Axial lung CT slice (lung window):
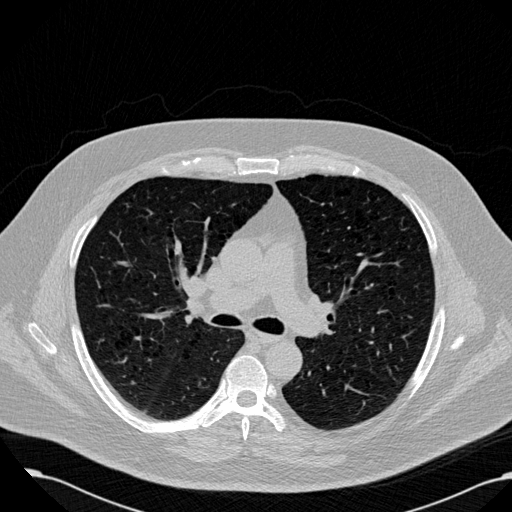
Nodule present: no